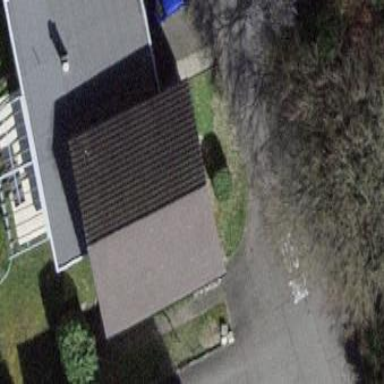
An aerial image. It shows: Building with tile roof.